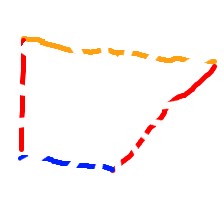
Shape: trapezoid